Question: Hi everybody I have a simple matrix like this Ex = [ 1 5; 2 5; 4 15; 5 15; 7 25; 8 25]; and it is graph is like below. I want to keep the same shape of the signal with more samples. In other words I need to have more rows in my matrix with corresponding values in between, keeping the same behaviour. Thanks for help. ,
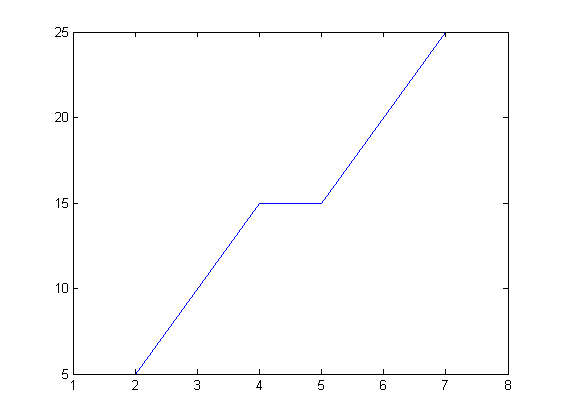
Answer: The term you want to look into is interpolation, in this case linear interpolation would do nicely. There's a good blog post on this topic <URL>.
The gist is that you can do what you are after using the <URL> function, like so:
'''
Ex = [ 1 5; 2 5; 4 15; 5 15; 7 25; 8 25];
x_points = [1:0.5:8];
y_points = interp1(Ex(:,1),Ex(:,2),x_points,'linear');
Ex2 = [x_points' y_points'];
'''
This should generate y_points for each of the specified x_points and then combine them into a matrix similar to the input (but with more rows).